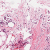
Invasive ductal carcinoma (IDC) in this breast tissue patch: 1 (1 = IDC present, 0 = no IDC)